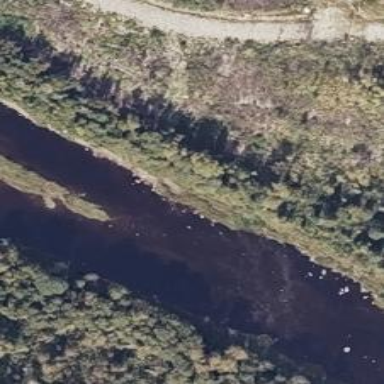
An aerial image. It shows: Scene featuring rapids in waterway.